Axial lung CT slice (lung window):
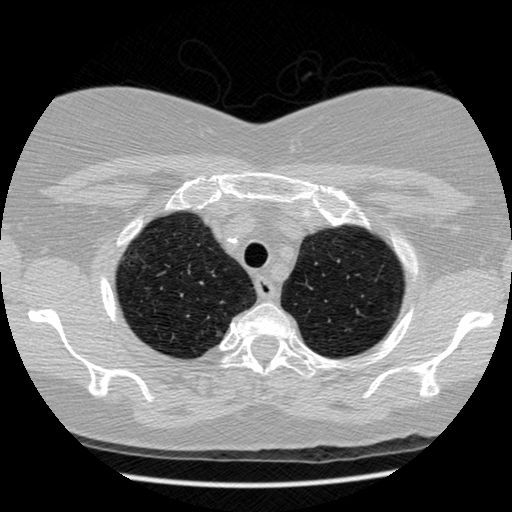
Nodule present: no